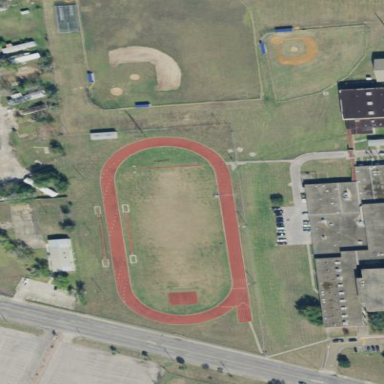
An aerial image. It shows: Athletics track located in leisure land area.